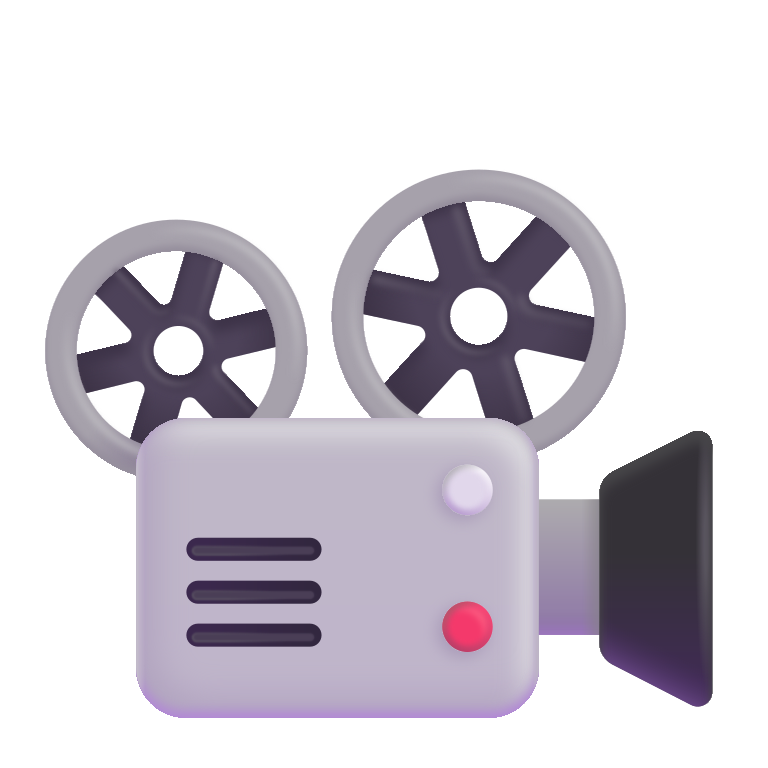
film projector color